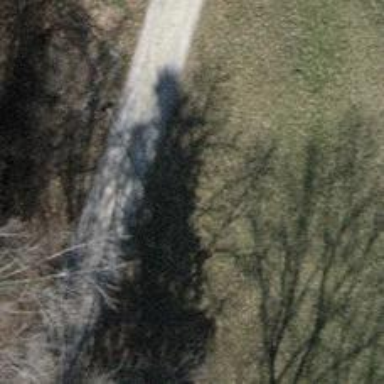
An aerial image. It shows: Bench.